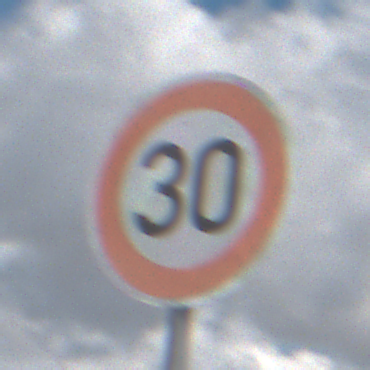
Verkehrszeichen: Geschwindigkeit30
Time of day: Midday
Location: Outdoor (Nature)
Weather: PartlyCloudy
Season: NotSpecified
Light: Natural